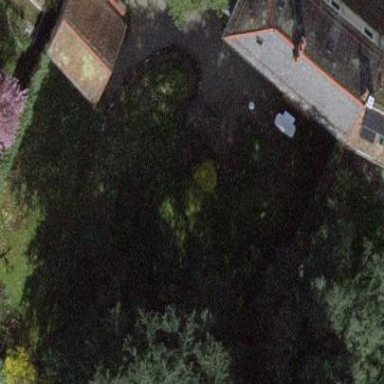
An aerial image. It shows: Garden enclosed by fence.